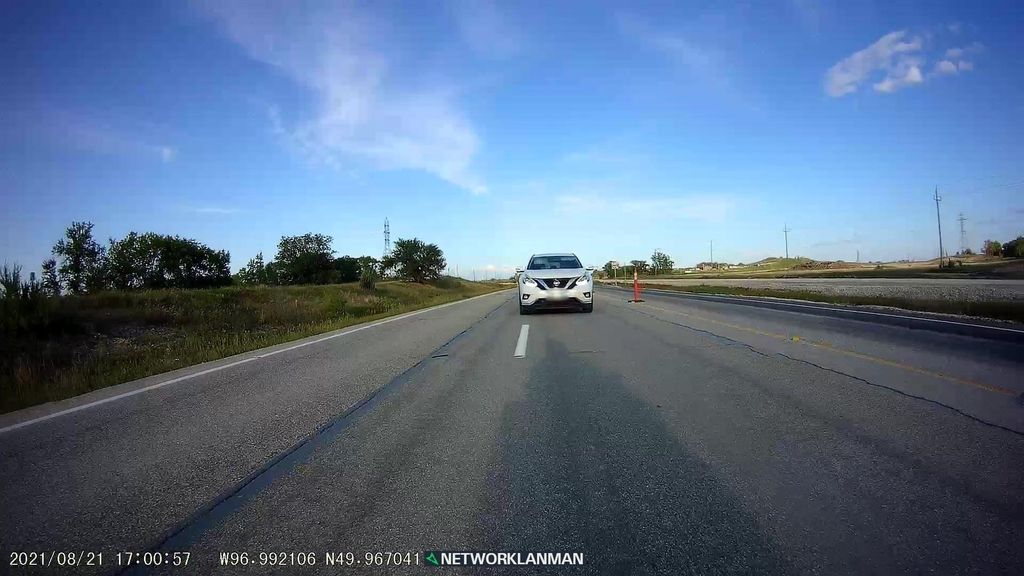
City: winnipeg